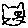
Label: cat